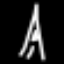
Label: The Eiffel Tower